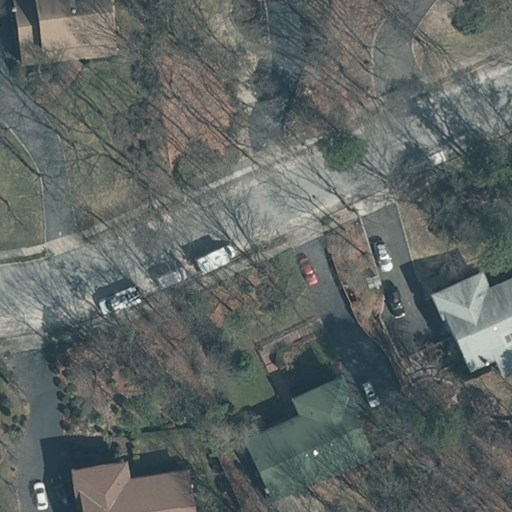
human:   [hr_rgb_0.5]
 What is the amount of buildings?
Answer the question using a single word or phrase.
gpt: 4

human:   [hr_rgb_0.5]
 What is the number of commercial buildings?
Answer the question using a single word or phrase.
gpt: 0

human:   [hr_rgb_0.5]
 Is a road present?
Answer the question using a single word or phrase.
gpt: yes

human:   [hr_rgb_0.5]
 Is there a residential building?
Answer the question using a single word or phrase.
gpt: yes

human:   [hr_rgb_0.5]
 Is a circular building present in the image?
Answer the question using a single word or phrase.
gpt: no

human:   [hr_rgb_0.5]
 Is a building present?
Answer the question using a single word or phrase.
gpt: yes

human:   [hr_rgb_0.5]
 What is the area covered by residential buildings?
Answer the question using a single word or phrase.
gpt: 1016m2

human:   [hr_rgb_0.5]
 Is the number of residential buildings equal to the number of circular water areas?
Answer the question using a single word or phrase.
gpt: no

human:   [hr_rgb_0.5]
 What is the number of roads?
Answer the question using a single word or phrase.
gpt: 1

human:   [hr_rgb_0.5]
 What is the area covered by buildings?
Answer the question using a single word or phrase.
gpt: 1016m2

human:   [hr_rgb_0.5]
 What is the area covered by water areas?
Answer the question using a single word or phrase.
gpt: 0m2

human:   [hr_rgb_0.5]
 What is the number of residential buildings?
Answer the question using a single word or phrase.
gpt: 4

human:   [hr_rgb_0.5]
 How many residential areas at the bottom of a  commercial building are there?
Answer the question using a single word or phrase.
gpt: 0

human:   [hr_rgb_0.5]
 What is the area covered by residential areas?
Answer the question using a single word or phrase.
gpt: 10639m2

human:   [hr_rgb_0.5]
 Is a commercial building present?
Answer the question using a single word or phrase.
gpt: no

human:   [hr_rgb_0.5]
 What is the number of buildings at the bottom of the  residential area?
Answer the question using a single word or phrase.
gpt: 4

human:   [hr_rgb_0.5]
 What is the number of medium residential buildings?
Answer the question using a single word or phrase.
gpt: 4

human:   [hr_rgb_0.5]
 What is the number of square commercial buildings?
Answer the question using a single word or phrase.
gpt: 0

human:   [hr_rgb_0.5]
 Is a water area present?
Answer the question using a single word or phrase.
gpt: no

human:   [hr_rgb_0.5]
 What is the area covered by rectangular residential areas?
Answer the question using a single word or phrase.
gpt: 10639m2

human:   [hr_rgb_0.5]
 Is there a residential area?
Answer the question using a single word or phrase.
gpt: yes

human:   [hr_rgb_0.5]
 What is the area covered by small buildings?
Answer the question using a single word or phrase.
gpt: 0m2

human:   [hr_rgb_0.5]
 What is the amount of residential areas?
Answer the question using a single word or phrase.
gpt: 1

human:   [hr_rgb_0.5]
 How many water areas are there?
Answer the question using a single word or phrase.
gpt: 0

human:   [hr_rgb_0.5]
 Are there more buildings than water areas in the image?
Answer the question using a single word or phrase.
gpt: yes

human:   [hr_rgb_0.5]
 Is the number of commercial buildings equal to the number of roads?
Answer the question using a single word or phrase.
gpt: no

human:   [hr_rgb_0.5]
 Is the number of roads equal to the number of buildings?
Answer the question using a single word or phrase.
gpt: no

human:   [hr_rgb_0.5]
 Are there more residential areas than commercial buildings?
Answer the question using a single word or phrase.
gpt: yes

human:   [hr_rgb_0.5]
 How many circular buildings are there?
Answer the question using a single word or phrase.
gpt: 0

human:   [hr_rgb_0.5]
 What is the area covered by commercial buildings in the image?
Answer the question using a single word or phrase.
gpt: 0m2

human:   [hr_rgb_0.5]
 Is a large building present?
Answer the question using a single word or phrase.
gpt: no

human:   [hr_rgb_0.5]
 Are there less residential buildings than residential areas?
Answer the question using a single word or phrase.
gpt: no

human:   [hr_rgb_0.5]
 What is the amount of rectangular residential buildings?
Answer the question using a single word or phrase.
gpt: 3

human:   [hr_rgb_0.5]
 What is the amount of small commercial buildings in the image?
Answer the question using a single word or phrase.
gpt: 0

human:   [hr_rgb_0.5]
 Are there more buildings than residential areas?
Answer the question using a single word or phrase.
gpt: yes

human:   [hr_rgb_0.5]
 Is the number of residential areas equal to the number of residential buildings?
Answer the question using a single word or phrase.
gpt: no

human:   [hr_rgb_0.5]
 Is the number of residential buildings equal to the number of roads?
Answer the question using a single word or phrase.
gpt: no

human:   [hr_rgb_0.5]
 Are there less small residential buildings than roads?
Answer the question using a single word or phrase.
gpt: yes

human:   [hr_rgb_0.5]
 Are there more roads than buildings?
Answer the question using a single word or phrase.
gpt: no

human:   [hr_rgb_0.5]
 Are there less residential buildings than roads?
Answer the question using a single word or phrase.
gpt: no

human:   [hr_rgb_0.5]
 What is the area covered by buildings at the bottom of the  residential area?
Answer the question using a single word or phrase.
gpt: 1016m2

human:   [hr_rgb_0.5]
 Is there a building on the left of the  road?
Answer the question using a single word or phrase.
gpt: yes

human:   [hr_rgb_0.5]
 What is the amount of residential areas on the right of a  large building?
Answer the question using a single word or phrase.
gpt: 0

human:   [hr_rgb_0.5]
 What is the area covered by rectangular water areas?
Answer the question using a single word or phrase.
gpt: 0m2

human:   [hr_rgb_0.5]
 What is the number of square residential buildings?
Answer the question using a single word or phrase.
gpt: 0

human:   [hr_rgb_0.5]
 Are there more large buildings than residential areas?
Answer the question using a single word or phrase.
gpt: no

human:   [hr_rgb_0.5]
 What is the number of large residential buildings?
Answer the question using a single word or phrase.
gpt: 0

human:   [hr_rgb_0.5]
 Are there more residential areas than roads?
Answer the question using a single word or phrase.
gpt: no

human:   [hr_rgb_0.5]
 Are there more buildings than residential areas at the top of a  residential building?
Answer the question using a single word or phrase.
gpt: yes

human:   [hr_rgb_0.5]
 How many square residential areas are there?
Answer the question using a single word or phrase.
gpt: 0

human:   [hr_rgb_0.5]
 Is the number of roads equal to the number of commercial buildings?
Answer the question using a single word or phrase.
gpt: no

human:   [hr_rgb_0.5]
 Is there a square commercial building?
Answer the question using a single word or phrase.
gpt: no

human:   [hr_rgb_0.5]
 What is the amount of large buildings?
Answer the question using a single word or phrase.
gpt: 0

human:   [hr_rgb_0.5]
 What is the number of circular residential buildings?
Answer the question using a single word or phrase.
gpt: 0

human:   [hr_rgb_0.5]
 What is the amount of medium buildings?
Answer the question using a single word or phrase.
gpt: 4

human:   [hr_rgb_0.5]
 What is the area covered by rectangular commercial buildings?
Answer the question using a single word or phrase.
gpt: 0m2

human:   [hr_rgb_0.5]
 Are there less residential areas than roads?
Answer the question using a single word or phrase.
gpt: no

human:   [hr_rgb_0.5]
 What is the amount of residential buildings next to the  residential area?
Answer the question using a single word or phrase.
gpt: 4

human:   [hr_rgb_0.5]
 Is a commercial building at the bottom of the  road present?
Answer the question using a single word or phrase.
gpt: no

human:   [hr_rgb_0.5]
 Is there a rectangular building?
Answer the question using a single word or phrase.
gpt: yes

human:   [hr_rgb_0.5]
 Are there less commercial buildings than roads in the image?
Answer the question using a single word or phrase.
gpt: yes

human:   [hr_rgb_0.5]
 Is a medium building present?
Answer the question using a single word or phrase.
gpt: yes

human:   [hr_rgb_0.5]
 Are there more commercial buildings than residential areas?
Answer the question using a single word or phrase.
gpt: no

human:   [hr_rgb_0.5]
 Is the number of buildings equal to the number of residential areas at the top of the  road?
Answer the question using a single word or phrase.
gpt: no